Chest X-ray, PA view. Patient: 51 years old, sex F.
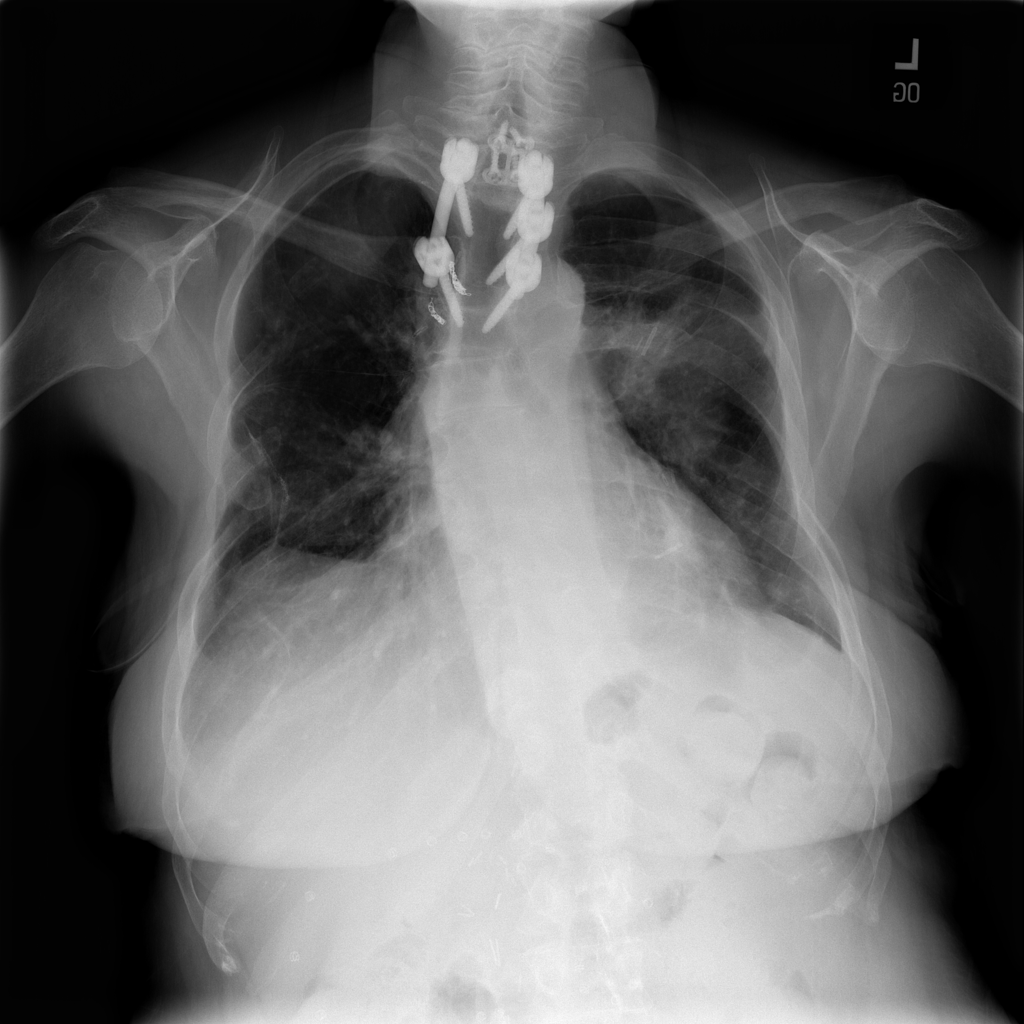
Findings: Mass